Aerial crown-view tile of a tropical tree (Barro Colorado Island, Panama), acquired 20250512:
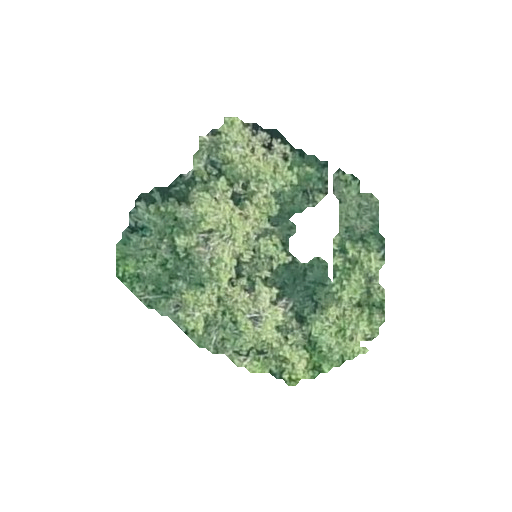
Species: Calophyllum longifolium
GBIF accepted scientific name: Calophyllum longifolium
Crown area: 67.007 m²